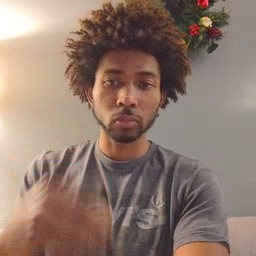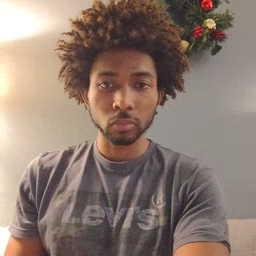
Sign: store